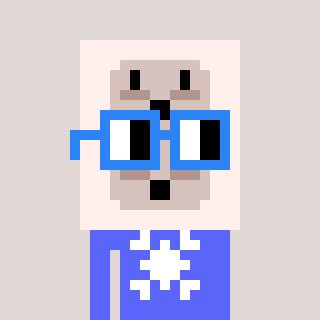
a pixel art character with square blue glasses, a outlet-shaped head and a purple-colored body on a warm background